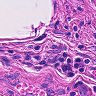
Metastatic tissue present: no